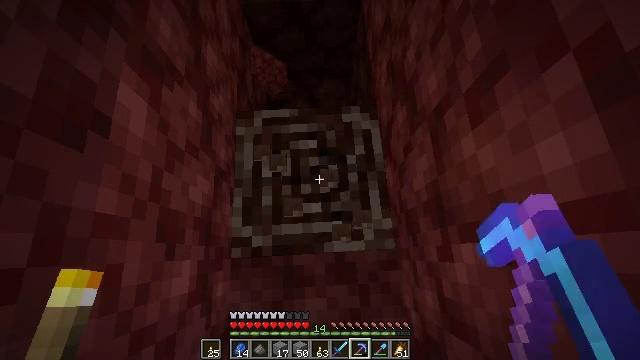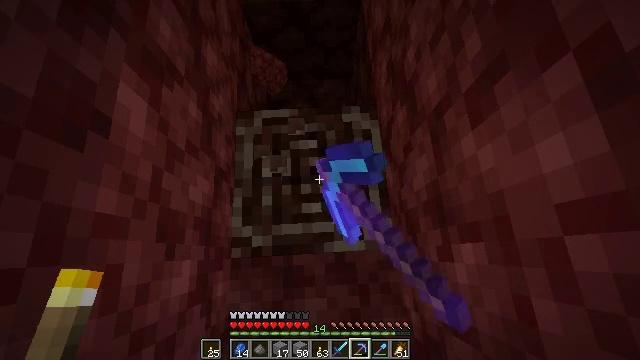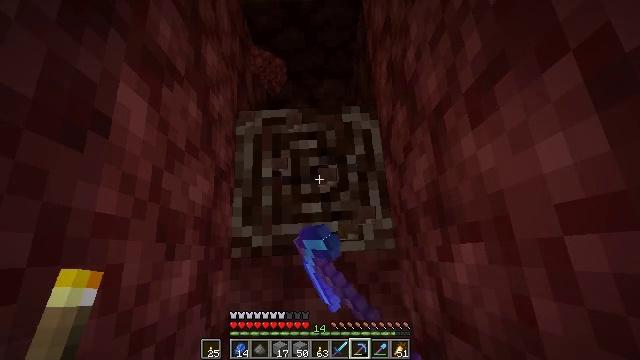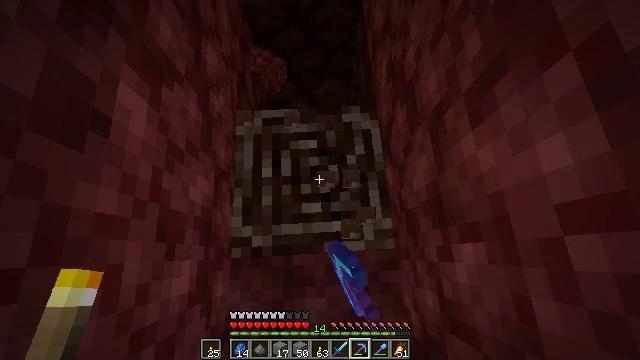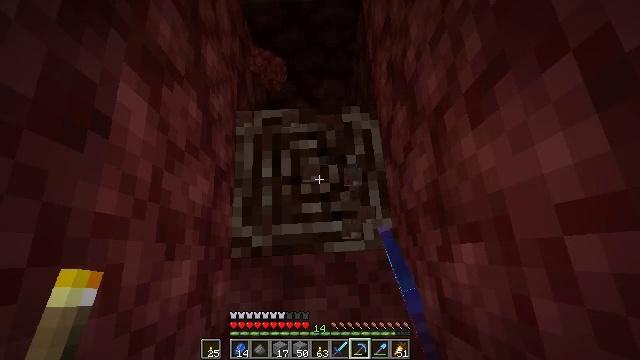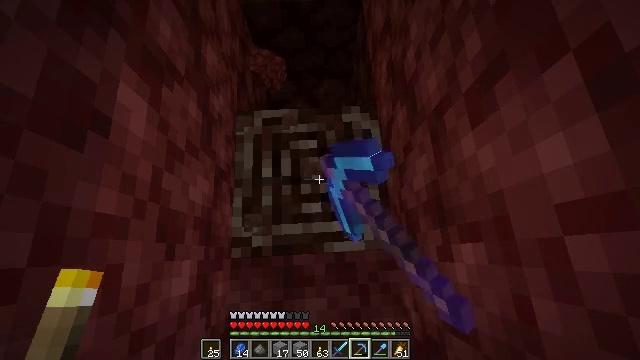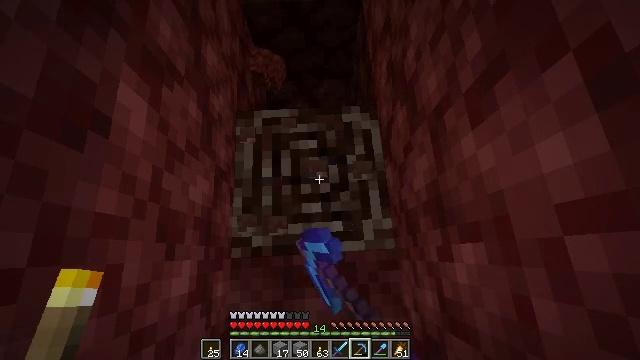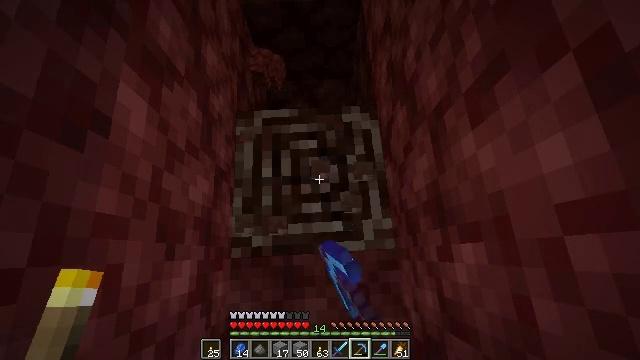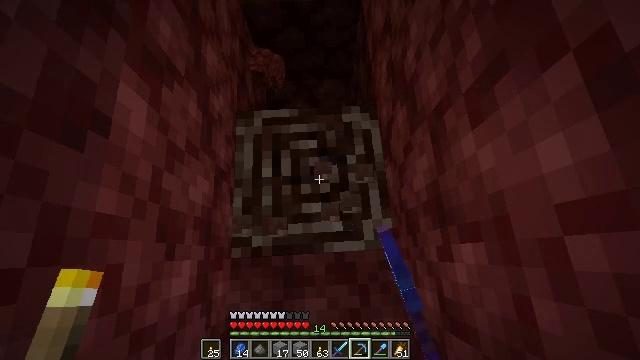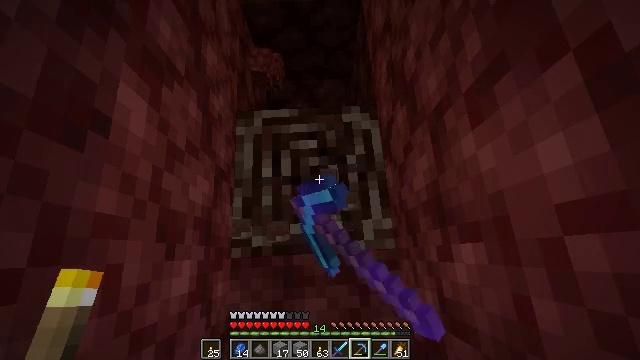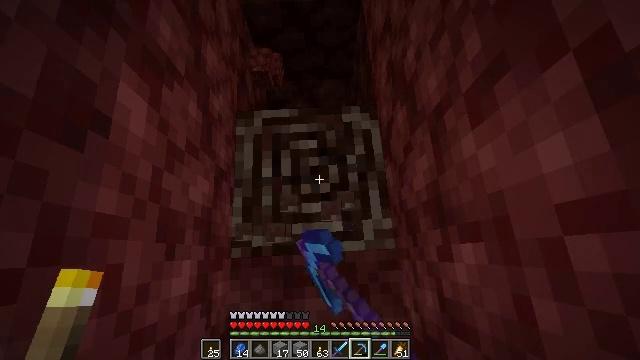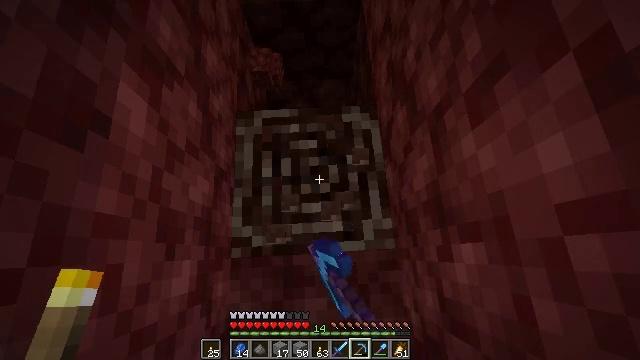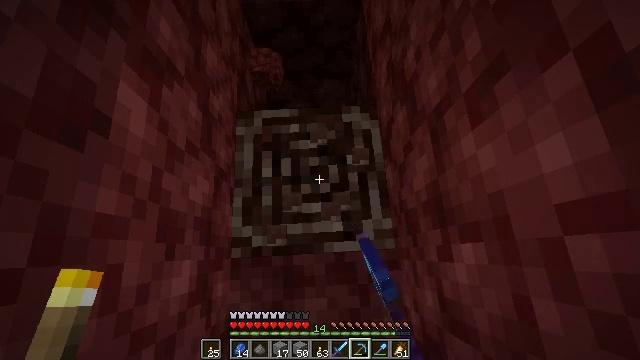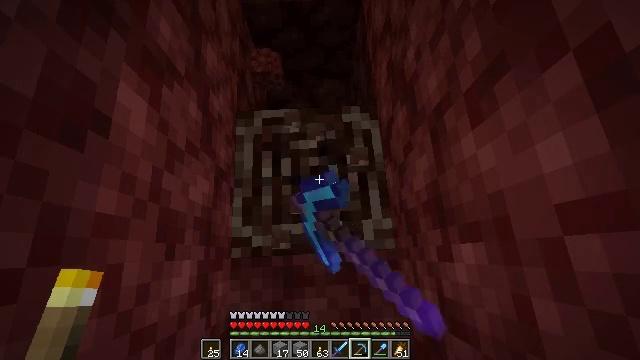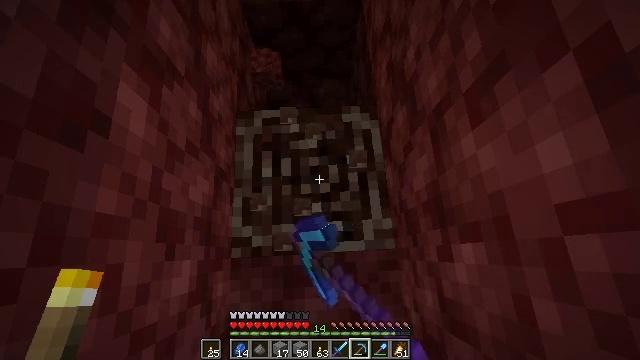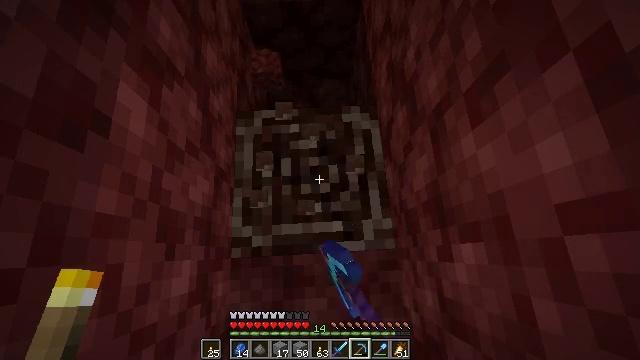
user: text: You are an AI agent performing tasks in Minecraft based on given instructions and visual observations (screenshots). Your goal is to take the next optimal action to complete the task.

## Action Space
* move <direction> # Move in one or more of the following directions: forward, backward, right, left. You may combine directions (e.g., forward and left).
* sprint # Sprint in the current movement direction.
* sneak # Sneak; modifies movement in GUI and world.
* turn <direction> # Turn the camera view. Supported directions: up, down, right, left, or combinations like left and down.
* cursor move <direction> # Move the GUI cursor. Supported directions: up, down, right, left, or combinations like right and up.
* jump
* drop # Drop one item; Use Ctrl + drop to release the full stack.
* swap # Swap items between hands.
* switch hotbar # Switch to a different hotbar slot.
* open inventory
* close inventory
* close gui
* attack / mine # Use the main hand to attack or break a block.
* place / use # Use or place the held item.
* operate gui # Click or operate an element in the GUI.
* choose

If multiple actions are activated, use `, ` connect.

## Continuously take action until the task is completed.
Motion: motion action
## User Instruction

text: Use a strong pickaxe to gather ancient debris.
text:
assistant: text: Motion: attack / mine
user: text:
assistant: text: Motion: attack / mine
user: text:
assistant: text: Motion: attack / mine
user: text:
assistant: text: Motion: attack / mine
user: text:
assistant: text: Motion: attack / mine
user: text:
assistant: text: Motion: attack / mine
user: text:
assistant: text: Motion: attack / mine
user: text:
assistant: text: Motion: attack / mine
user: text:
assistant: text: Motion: attack / mine
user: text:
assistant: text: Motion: attack / mine
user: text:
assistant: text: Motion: attack / mine
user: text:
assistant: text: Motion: attack / mine
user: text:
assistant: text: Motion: attack / mine
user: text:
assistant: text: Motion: attack / mine
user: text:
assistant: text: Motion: attack / mine
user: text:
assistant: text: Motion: attack / mine
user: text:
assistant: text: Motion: attack / mine
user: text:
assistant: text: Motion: attack / mine
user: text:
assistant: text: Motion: attack / mine
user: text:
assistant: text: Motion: attack / mine
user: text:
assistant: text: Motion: attack / mine
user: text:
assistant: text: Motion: attack / mine
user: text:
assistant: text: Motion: attack / mine
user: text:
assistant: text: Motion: attack / mine
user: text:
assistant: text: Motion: attack / mine
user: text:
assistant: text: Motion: attack / mine
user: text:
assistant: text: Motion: attack / mine
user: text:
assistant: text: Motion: attack / mine
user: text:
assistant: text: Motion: attack / mine
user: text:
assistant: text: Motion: attack / mine